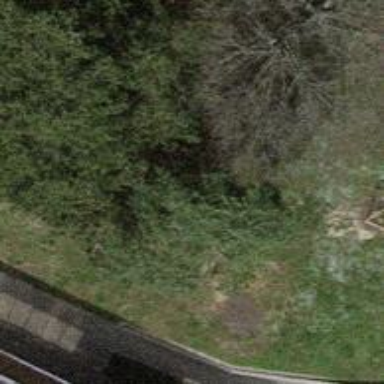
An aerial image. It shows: Evergreen tree with needle-leaved leaves.